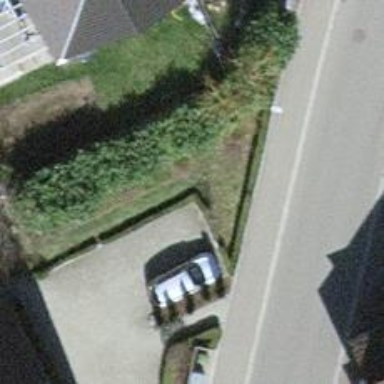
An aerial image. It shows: Hedge barrier.